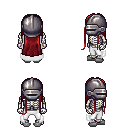
a pixel art fantasy rpg character, male body template, skeleton, white cape, white pants, brunette extra-long hairstyle, metal helm, white slippers, four views (front, back, left, right), 2x2 character sprite sheet, small pixel art, hard edges, no anti-aliasing